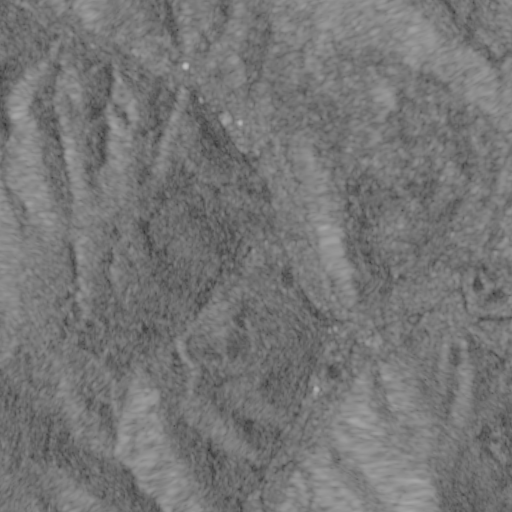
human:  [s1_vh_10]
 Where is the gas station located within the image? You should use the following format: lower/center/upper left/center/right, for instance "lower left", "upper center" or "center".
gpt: The gas station is located in the center right of the image.
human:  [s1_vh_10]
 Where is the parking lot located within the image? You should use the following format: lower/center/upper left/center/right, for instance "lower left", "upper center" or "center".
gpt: The parking lot is located in the lower center of the image.
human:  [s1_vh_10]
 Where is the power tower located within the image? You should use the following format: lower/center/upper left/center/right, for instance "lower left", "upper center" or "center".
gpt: The power tower is located in the upper right of the image.
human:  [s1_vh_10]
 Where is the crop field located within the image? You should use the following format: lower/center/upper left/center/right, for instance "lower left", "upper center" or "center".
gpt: There is no crop field in the image.

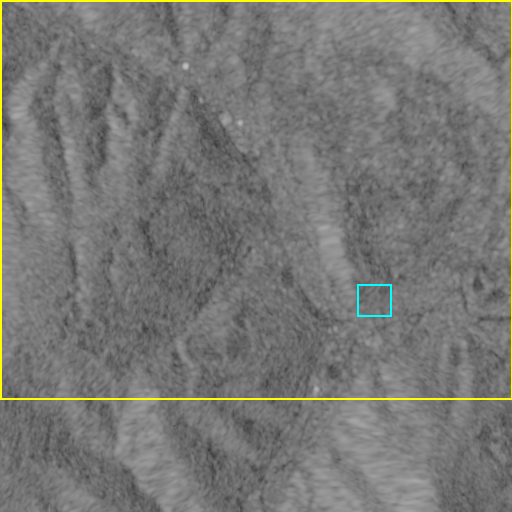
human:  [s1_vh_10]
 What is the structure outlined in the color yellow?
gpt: The structure outlined in yellow is a crop field.
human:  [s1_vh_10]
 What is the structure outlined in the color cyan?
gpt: The structure outlined in cyan is a park.
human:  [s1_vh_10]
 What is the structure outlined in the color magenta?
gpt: There is no magenta outline.